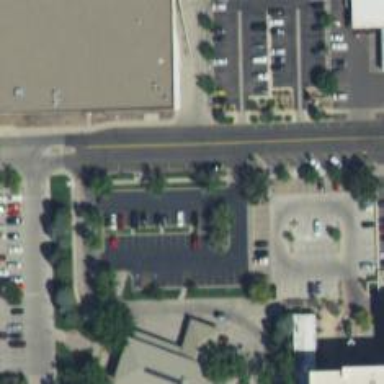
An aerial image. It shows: Parking space.